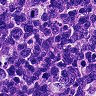
Metastatic tissue present: no